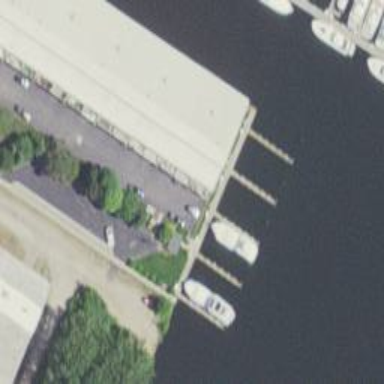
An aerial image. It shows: Man-made pier.